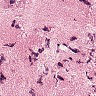
Metastatic tissue present: yes